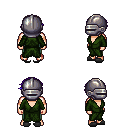
a pixel art fantasy rpg character, male body template, human, light skin, green robe, teal pants, blue short bangs hairstyle, metal helm, gray slippers, four views (front, back, left, right), 2x2 character sprite sheet, small pixel art, hard edges, no anti-aliasing